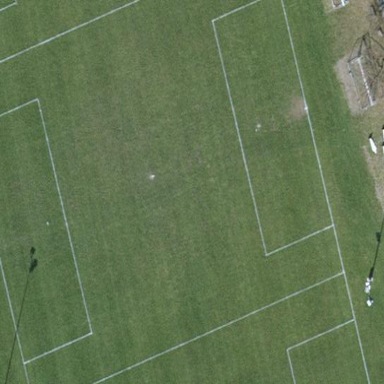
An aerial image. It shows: Soccer pitch with grass surface for leisure land.